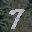
Label: 7